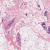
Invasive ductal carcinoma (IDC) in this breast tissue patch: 0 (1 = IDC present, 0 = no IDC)